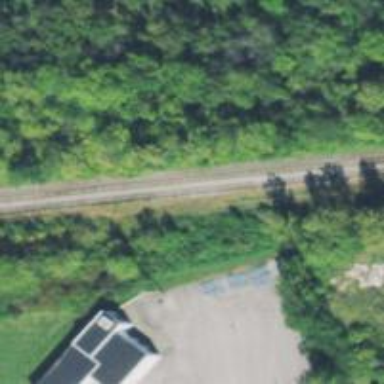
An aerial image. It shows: Disused railway spur service.